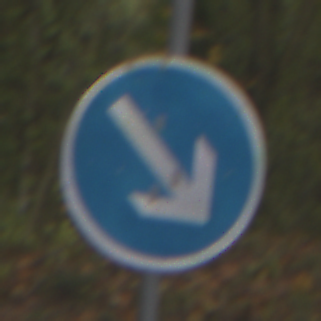
Verkehrszeichen: VorgeschriebeneVorbeifahrtRechts
Umgebung: Outdoor, Urban
Tageszeit: MorningAfternoon
Wetter: PartlyCloudy
Licht: Natural
Jahreszeit: NotSpecified
Kontrast: LowContrast